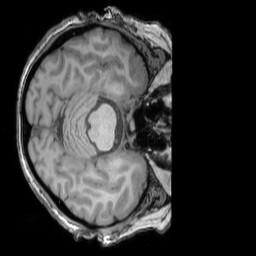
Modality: T1w
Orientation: axial
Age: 53
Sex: female
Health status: ill
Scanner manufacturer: siemens
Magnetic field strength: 3 T
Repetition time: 1.75 s
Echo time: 0.00418 s